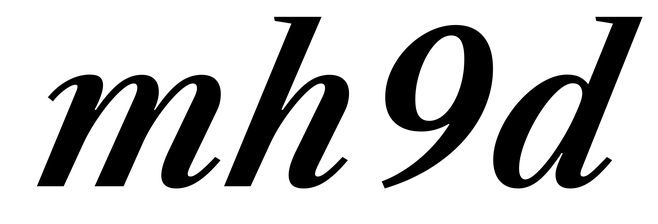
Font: LibreCaslonText-Italic_SemiBold_Italic